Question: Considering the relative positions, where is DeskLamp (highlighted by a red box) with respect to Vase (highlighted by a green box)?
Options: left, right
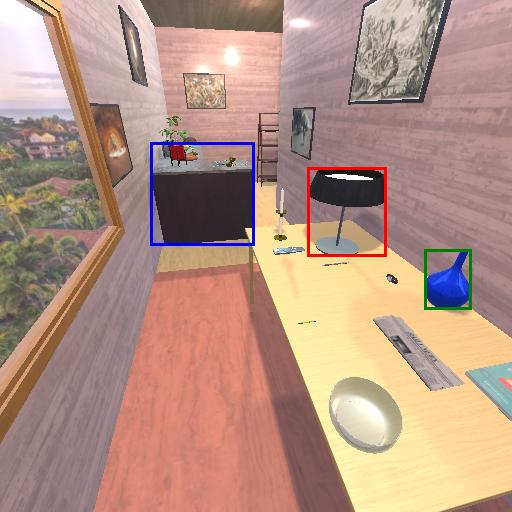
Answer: left